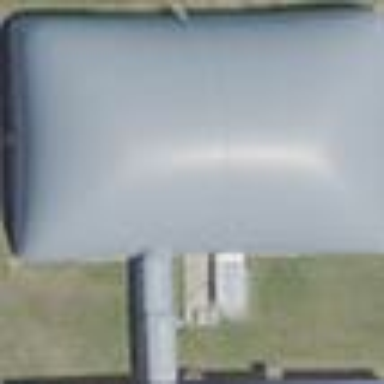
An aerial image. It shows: Tent.